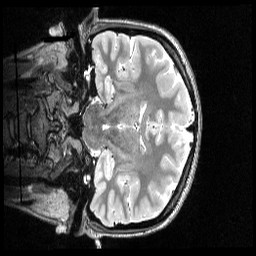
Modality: T2w
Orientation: coronal
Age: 18
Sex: female
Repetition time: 3.2 s
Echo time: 0.563 s